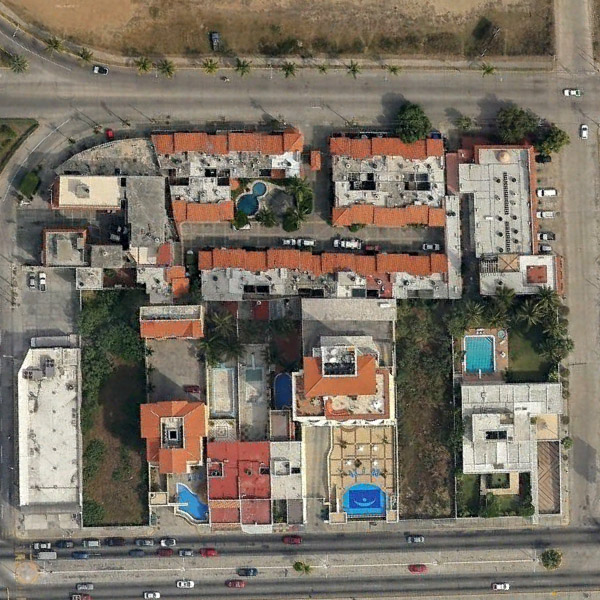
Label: Resort